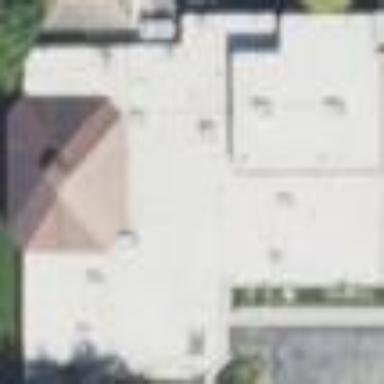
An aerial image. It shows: Building.